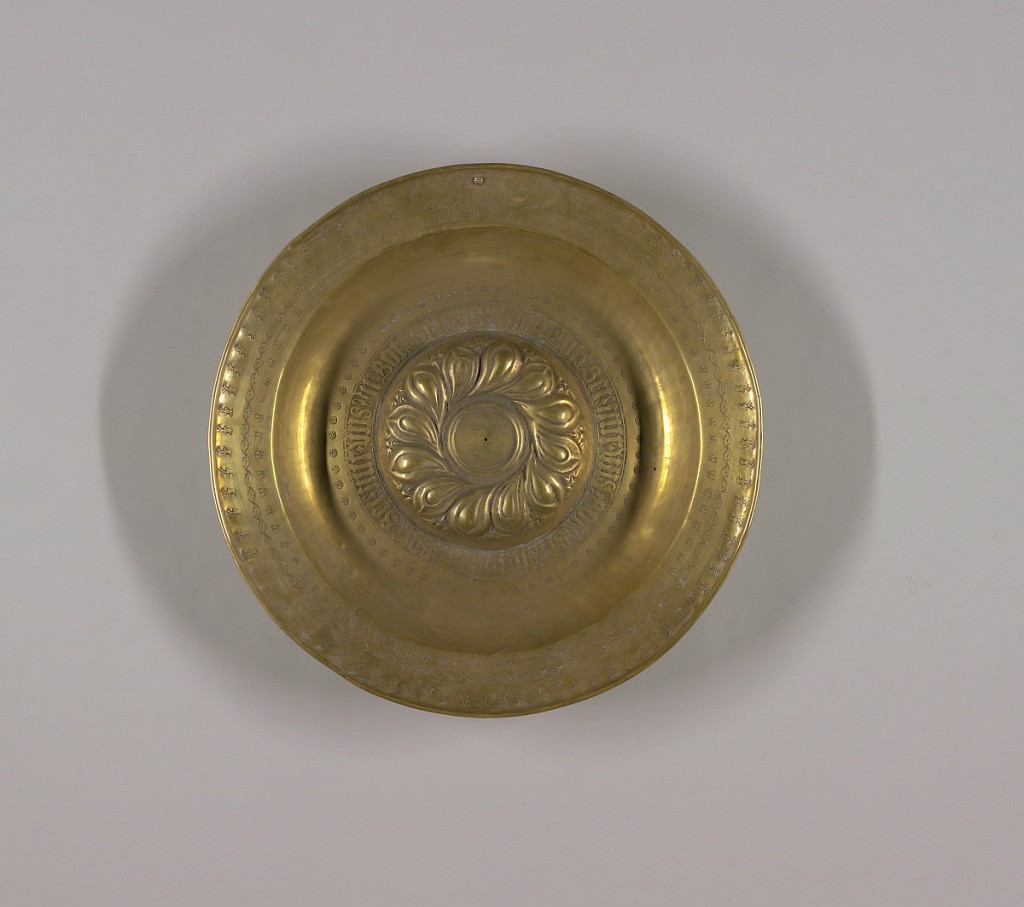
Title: Platter
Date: ca. 1740
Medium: Brass
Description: Circular with raised boss at center. Decorated with repoussé gadrooning surrounded by a field with inscription. Allover punched designs in three concentric circles.